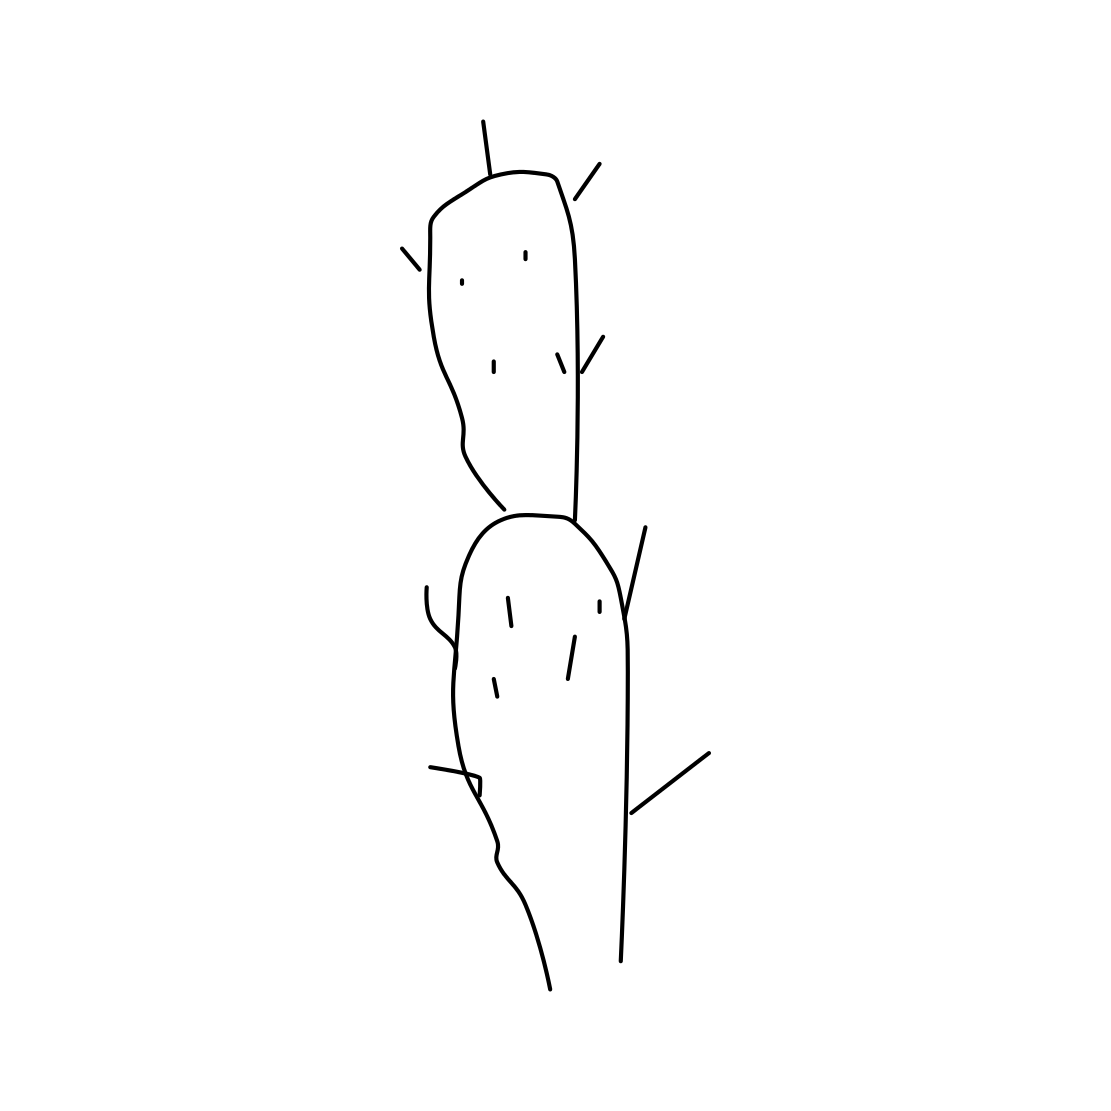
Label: cactus